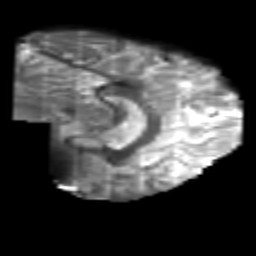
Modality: T2w
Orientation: sagittal
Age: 18
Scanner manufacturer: philips
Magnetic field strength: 3 T
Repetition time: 8.551 s
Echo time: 0.1273 s